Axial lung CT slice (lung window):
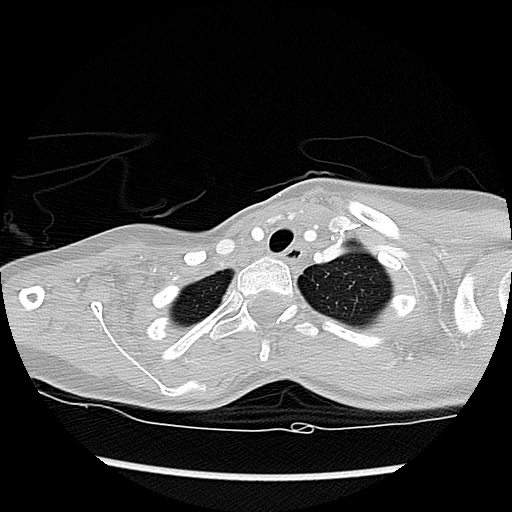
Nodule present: no